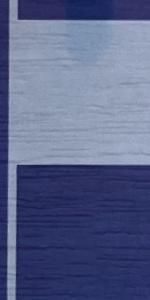
Label: Empty